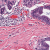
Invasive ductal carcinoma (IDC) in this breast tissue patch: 0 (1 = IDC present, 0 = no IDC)